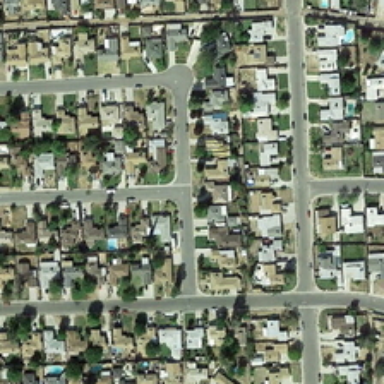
The residential area is on the side of the street .